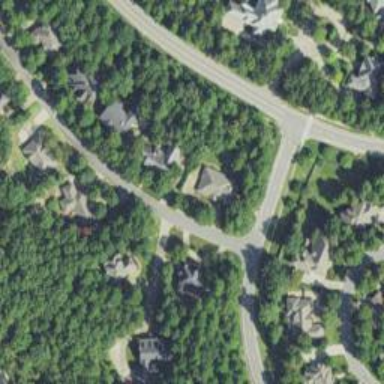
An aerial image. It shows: Residential road.